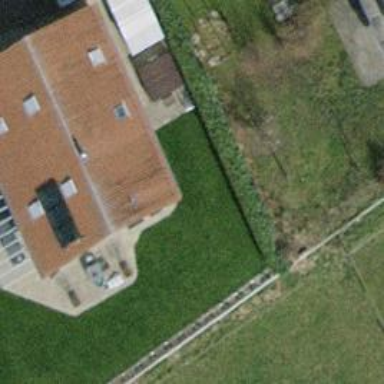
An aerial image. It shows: Detached building.